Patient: sex F, age 70
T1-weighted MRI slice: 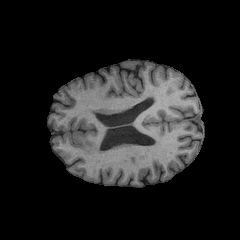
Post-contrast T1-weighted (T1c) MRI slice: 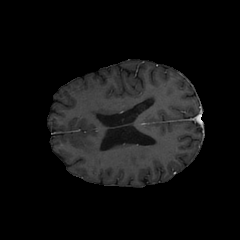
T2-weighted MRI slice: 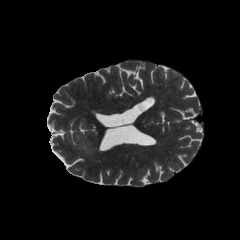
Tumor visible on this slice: yes
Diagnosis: Oligodendroglioma, IDH-mutant, 1p/19q-codeleted
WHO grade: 2